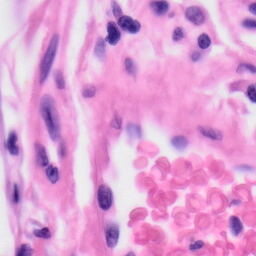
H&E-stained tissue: Skin